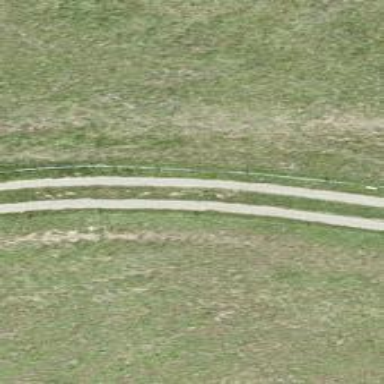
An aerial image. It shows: Track road with grade4 tracktype.